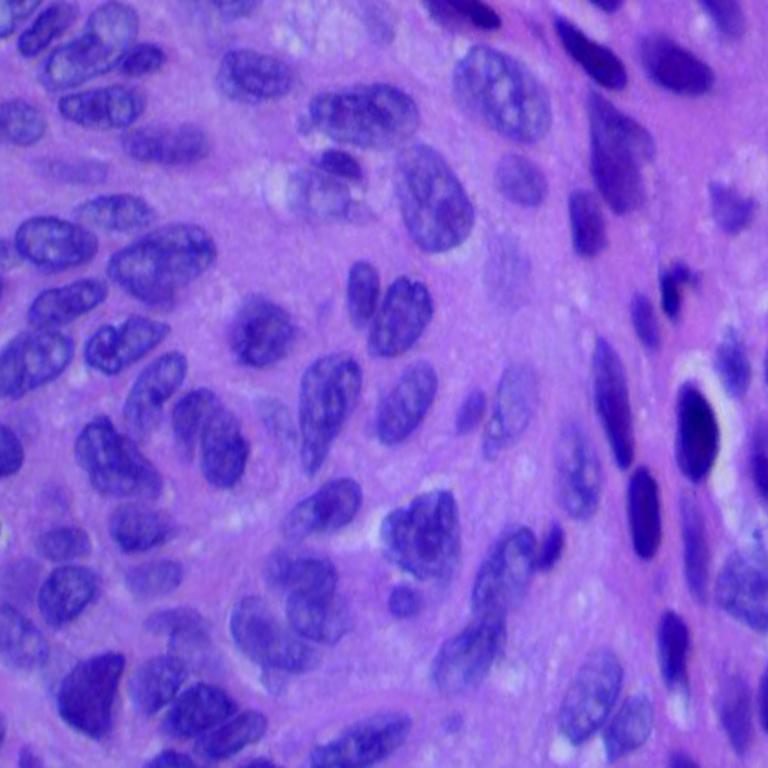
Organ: lung
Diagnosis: squamous carcinomas